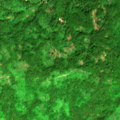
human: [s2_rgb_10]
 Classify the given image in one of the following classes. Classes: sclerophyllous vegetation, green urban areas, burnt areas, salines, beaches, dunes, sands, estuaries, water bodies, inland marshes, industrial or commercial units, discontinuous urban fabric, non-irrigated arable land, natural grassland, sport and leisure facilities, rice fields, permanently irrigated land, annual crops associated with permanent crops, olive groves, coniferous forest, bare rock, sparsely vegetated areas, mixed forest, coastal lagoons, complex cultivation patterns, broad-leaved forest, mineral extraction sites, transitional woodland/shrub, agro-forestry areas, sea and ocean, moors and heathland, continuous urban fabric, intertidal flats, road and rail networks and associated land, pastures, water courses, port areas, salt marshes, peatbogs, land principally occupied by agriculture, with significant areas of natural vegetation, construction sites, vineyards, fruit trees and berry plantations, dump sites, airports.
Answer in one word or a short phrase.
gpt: broad-leaved forest, transitional woodland/shrub